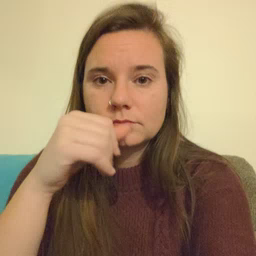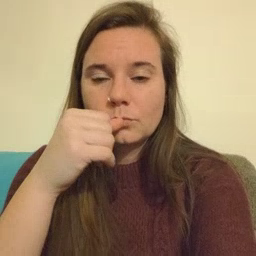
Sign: wait